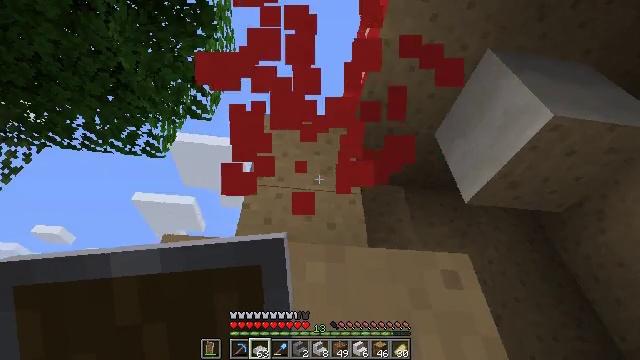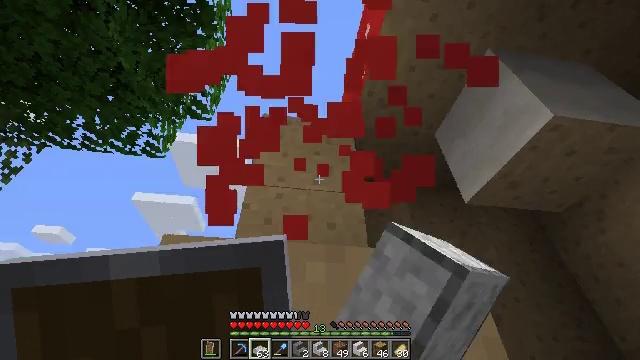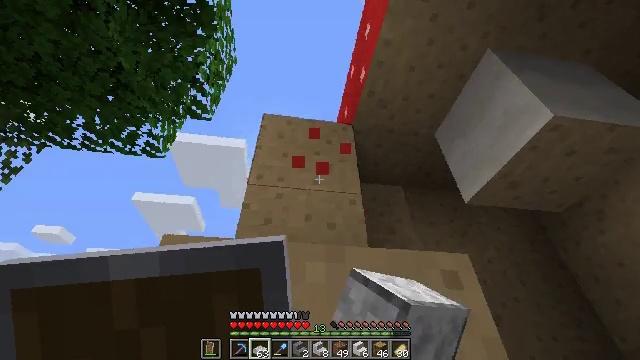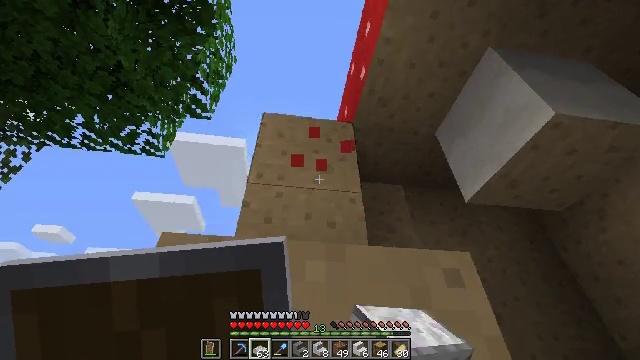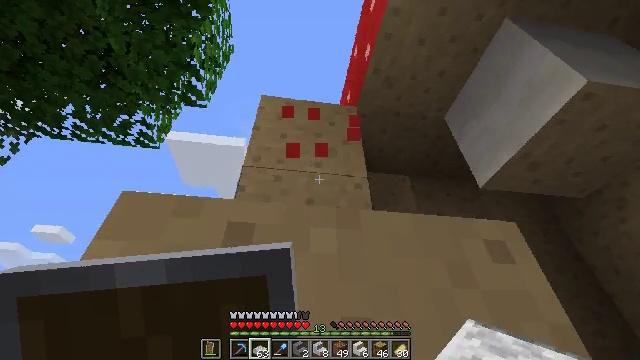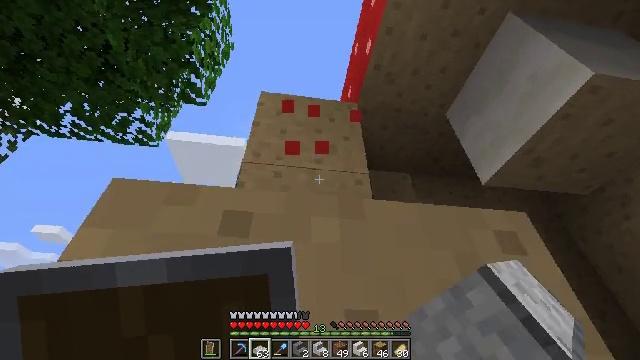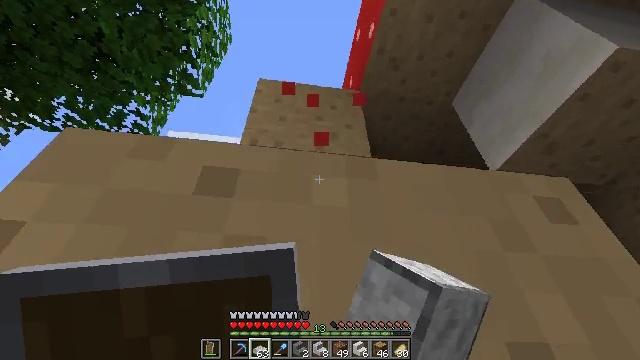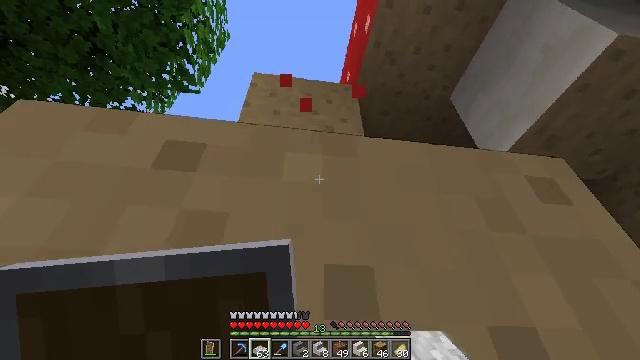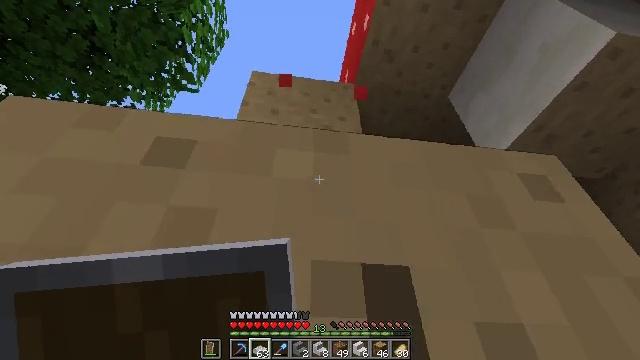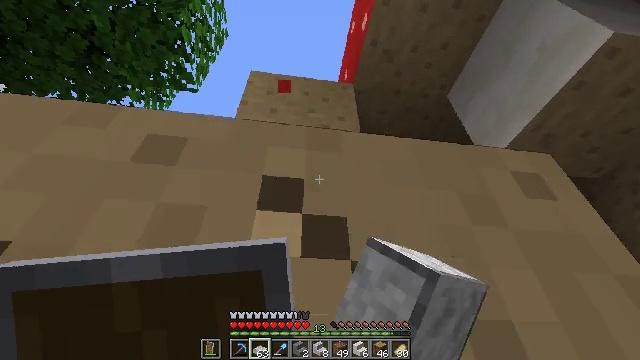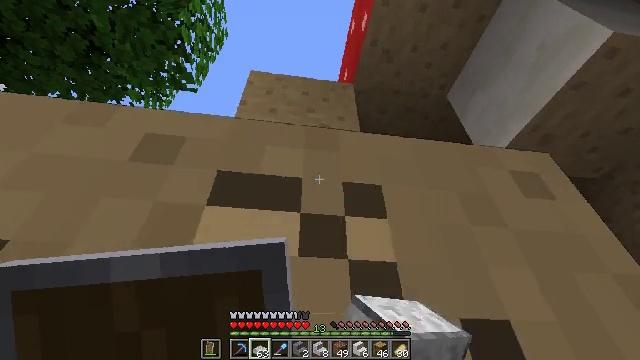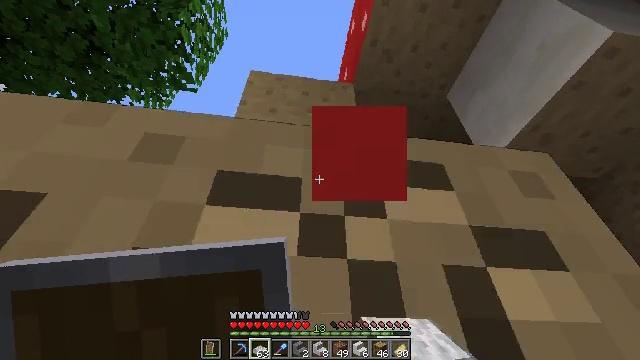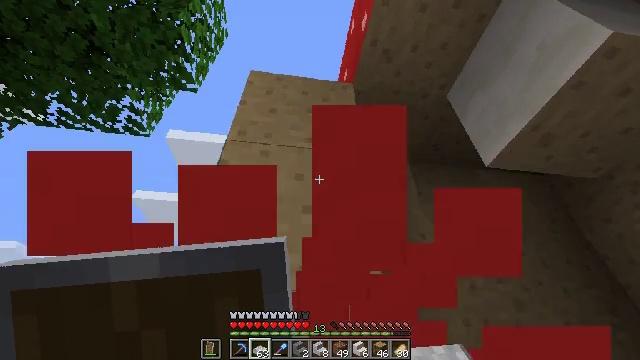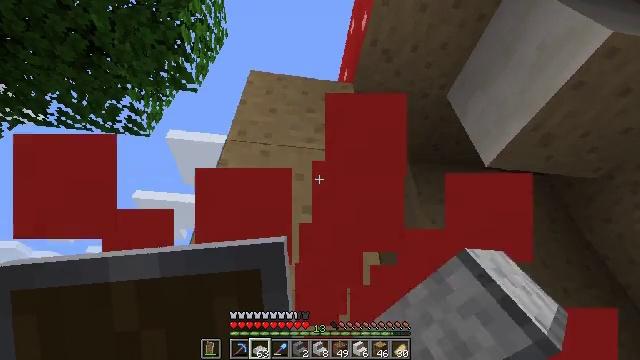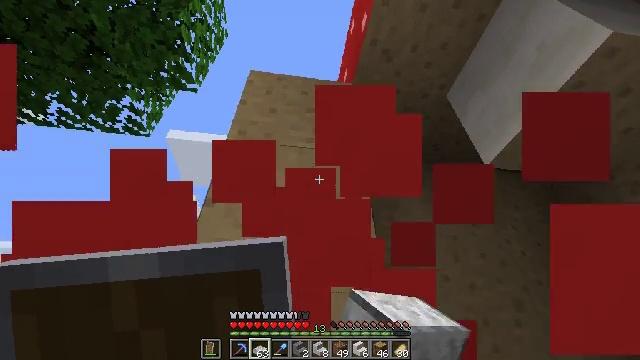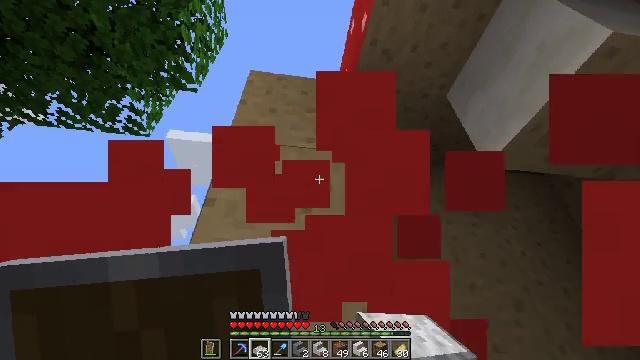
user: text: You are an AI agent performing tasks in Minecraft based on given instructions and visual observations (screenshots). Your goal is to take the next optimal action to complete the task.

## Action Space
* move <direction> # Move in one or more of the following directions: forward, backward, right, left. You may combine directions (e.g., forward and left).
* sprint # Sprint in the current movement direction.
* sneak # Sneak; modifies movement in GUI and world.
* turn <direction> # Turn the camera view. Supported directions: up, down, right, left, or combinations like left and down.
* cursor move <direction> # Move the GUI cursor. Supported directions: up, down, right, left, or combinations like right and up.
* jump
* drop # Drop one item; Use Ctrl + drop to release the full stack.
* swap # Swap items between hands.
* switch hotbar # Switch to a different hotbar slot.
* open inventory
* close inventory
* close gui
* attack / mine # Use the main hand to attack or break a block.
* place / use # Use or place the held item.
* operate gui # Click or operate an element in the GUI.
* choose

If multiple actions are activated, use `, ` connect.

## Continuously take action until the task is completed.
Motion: motion action
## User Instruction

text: Break the red mushroom block.
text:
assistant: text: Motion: attack / mine
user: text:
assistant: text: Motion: attack / mine
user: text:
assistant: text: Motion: move forward, attack / mine
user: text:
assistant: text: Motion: move forward, attack / mine
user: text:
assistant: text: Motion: move forward, attack / mine
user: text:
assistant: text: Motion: move forward, attack / mine
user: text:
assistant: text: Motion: attack / mine
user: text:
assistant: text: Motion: attack / mine
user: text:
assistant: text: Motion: attack / mine
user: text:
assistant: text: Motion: attack / mine
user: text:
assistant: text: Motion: attack / mine
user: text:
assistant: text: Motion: attack / mine
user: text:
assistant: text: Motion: attack / mine
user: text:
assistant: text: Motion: attack / mine
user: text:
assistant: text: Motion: attack / mine
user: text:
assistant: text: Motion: attack / mine
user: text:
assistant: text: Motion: attack / mine
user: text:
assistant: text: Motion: attack / mine
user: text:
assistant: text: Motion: turn left and up, attack / mine
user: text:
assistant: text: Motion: turn left and up, attack / mine
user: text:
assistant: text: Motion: attack / mine
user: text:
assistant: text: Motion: attack / mine
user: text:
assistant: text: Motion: attack / mine
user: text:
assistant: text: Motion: attack / mine
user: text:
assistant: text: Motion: attack / mine
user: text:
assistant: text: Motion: attack / mine
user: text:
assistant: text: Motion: attack / mine
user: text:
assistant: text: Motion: turn down, attack / mine
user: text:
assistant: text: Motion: turn down, attack / mine
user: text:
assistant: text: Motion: turn down, attack / mine